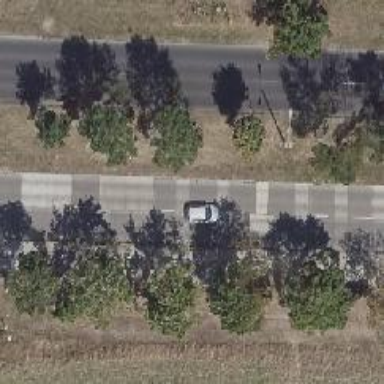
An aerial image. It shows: Beautiful avenue lined with deciduous broadleaved trees.